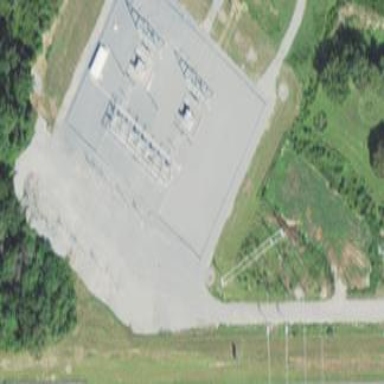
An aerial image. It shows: Distribution level power substation enclosed by fence.